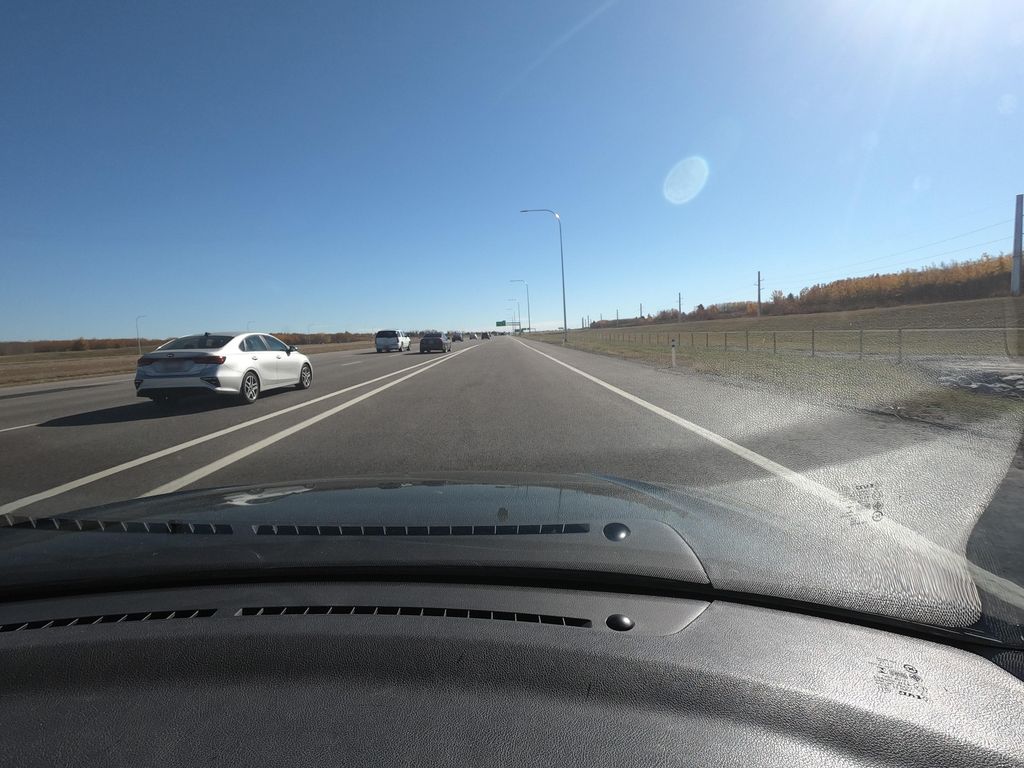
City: calgary